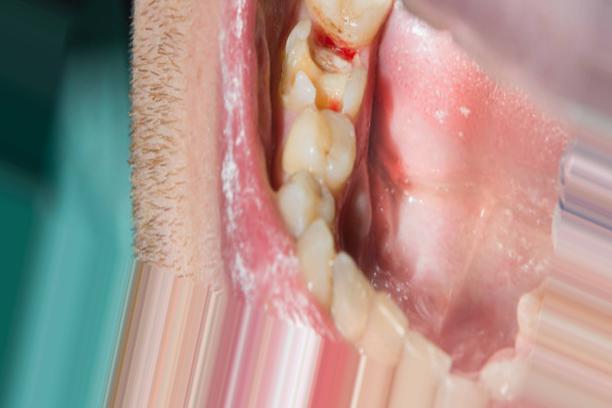
Condition: Caries